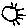
Label: sun